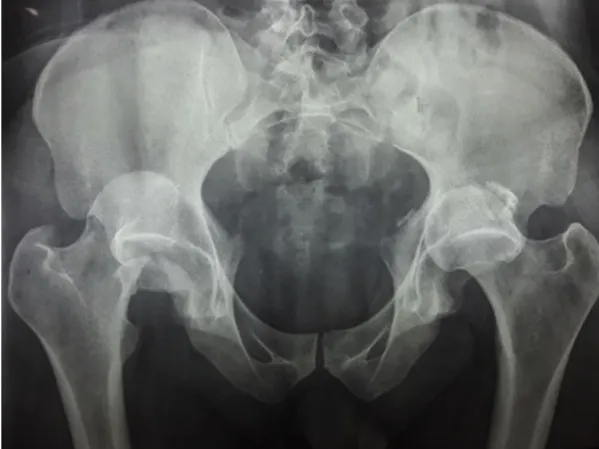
Anteroposterior radiograph of the pelvis showing bilateral posterior hip dislocation with right Pipkin type II fracture.
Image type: radiology (x_ray)